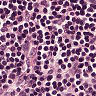
Metastatic tissue present: no